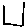
Label: square